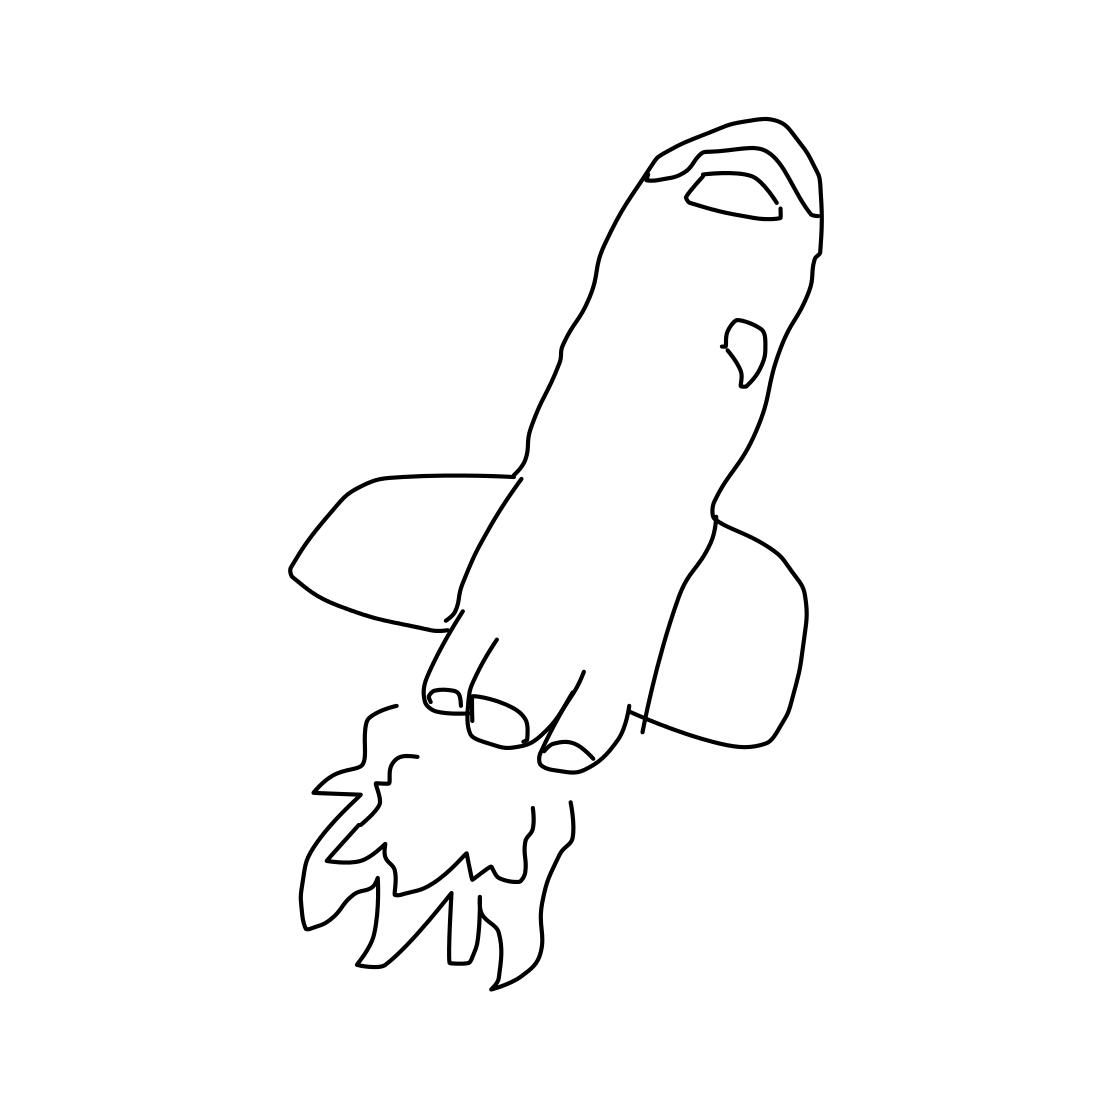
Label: space shuttle